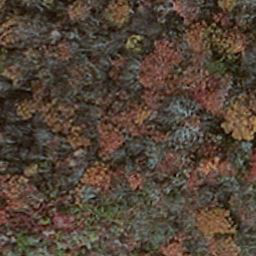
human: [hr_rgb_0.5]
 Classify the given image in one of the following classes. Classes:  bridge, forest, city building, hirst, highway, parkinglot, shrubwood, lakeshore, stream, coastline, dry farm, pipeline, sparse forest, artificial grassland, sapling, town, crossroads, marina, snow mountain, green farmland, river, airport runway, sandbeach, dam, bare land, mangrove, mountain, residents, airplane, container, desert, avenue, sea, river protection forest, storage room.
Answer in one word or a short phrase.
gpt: mangrove